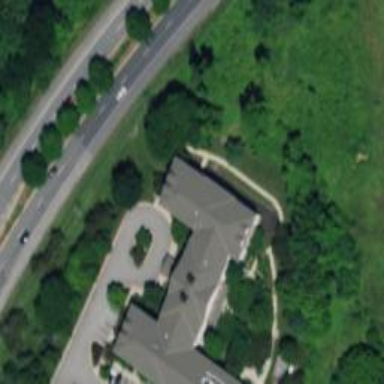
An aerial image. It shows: Building.